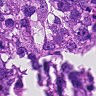
Metastatic tissue present: yes